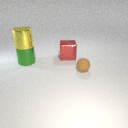
large green metal cylinder behind small brown rubber sphere